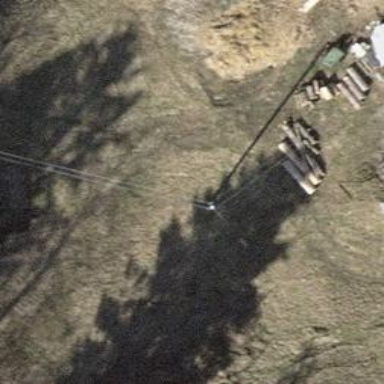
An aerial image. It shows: Minor power line.